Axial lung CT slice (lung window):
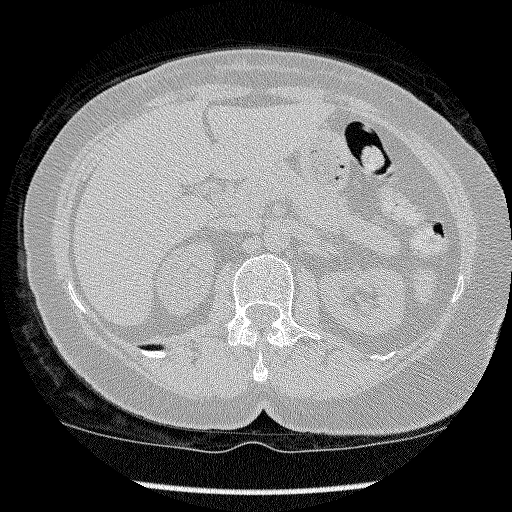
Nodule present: no